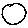
Label: moon